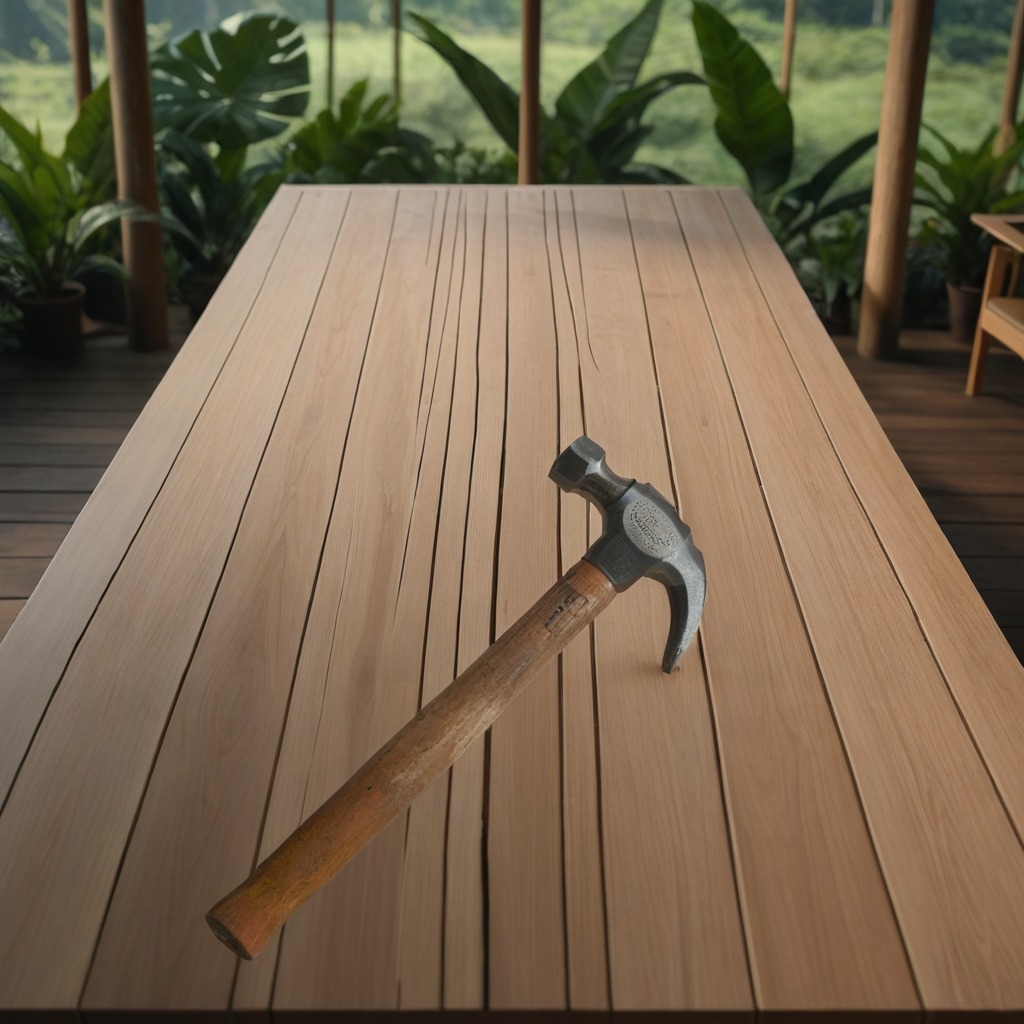
A hammer is lying on a wooden table inside a jungle field workshop tent humid ambient light worn but.